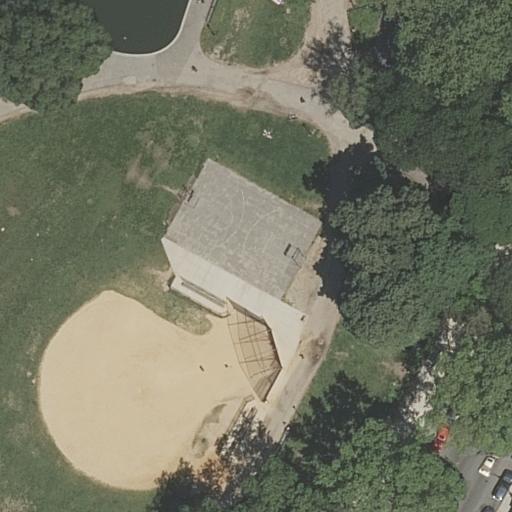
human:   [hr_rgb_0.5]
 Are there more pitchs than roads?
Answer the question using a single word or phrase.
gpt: no

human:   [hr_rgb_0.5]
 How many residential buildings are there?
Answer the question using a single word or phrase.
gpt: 0

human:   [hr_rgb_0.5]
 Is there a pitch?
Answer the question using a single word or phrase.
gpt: yes

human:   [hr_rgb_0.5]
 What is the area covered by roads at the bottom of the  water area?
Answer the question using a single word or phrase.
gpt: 0m2

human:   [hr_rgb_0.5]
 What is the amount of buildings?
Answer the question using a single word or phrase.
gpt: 0

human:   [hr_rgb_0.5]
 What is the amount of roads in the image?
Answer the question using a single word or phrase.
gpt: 6

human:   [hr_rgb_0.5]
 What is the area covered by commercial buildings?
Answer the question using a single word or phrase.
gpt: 0m2

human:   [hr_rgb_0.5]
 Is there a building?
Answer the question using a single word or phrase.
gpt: no

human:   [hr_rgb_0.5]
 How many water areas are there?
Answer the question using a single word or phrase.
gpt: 1

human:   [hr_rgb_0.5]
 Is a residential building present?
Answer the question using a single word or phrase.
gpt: no

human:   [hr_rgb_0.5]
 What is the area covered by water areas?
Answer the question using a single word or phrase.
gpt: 186m2

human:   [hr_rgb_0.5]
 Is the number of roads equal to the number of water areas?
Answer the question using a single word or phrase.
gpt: no

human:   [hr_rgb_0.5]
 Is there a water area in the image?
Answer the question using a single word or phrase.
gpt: yes

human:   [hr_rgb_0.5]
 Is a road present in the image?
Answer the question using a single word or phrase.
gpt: yes

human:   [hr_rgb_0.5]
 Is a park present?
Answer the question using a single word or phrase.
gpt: yes

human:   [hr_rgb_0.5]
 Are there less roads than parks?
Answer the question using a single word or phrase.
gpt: no

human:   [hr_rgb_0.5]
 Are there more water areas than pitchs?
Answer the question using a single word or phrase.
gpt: no

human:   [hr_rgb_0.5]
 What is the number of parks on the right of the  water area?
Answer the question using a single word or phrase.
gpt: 0

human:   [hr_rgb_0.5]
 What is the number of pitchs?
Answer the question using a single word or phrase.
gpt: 2

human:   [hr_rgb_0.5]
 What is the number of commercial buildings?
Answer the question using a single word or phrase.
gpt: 0

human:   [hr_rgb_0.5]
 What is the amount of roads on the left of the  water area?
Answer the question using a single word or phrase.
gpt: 2

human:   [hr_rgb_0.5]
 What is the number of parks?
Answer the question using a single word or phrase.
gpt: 1

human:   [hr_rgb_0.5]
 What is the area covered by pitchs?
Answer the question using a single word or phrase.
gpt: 1879m2

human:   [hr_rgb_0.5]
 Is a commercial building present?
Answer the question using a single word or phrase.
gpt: no

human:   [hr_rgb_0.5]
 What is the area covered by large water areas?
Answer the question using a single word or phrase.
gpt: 0m2

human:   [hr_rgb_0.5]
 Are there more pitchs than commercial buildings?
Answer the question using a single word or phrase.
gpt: yes

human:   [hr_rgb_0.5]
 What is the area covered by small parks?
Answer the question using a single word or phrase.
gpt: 0m2

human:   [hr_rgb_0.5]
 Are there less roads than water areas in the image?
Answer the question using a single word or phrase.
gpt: no

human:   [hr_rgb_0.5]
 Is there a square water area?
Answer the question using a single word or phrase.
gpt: no

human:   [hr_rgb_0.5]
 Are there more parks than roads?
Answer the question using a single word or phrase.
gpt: no

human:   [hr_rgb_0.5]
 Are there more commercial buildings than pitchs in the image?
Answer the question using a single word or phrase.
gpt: no

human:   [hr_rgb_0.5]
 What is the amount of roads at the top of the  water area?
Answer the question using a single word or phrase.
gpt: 0

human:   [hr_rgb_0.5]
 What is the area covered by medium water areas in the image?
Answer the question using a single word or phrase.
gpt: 186m2

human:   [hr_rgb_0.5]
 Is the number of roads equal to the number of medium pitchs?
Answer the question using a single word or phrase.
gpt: no

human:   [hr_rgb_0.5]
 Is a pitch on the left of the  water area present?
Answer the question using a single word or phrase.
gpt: no

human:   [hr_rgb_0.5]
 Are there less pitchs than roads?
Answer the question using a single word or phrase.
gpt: yes

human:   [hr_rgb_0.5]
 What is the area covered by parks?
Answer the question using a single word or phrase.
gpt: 10636m2

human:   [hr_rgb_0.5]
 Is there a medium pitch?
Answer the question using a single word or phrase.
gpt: no

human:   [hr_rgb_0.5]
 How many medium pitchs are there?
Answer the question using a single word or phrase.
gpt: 0

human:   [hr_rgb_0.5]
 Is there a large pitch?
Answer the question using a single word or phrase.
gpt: yes

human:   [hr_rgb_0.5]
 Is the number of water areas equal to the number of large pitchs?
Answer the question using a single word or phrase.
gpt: no

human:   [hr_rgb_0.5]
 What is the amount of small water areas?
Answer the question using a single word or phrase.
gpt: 0

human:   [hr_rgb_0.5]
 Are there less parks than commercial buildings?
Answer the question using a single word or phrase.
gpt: no

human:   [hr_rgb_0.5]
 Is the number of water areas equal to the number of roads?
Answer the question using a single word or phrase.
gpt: no

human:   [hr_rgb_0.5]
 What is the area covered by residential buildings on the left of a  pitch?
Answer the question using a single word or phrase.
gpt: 0m2

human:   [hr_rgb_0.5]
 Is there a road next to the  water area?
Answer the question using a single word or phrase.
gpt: yes

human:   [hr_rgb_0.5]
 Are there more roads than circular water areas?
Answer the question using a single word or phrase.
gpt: yes

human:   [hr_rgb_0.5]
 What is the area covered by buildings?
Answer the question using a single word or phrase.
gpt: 0m2

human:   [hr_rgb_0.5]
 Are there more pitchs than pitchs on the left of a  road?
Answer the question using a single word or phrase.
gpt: no

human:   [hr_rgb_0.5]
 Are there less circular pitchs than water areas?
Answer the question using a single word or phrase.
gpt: yes

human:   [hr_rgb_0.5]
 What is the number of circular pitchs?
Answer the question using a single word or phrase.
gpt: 0

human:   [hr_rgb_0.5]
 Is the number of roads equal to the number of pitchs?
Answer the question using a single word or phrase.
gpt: no

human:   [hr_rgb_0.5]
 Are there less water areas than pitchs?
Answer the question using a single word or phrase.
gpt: yes

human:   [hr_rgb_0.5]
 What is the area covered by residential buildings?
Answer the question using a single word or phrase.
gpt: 0m2

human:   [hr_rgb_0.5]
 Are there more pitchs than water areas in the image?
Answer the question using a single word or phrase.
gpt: yes

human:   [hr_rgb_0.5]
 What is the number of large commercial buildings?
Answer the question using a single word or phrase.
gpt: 0

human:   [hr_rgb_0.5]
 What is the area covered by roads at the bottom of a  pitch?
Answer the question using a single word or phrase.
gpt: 0m2

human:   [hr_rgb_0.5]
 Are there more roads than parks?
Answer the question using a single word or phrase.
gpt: yes

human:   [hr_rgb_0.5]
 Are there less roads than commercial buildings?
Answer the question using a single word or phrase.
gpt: no

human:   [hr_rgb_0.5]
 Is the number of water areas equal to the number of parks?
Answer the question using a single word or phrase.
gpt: yes

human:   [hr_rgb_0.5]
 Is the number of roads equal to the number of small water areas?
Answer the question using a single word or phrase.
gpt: no

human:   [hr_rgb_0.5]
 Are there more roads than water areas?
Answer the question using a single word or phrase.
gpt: yes

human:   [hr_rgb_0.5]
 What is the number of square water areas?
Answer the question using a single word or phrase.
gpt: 0

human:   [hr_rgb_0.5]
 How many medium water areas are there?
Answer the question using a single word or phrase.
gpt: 1